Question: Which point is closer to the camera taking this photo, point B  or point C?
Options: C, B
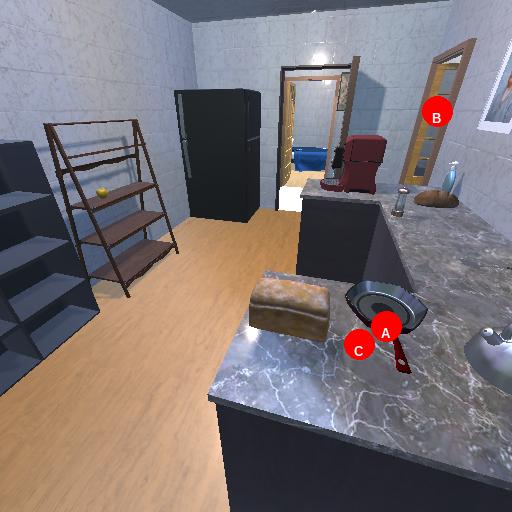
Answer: C